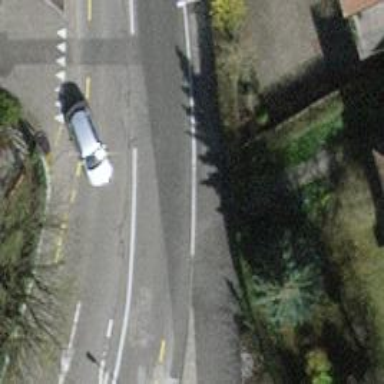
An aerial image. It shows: Secondary road with asphalt surface and dedicated cycle lane on the left.